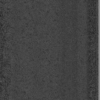
Label: dusty